四年级 · 立体几何学
用 4 个相同的小方块拼成下面 3 个物体, 哪两个物体从侧面看形状相同?（）。

(1)

(2)

(3)
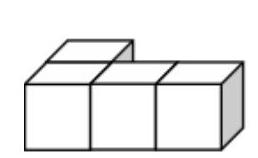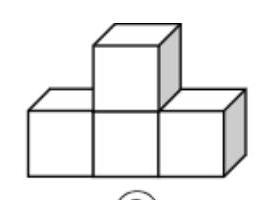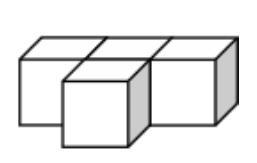
A. (1) 和(2)
B. (1) 和(3)
C. (2) 和(3)
答案: B